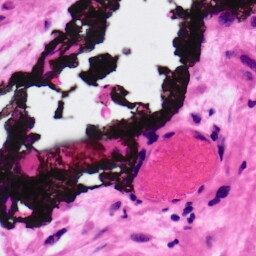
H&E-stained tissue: Ovarian